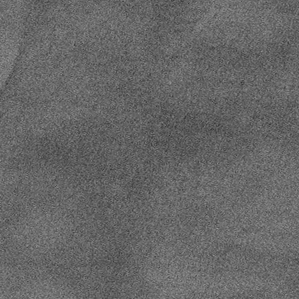
Label: frost